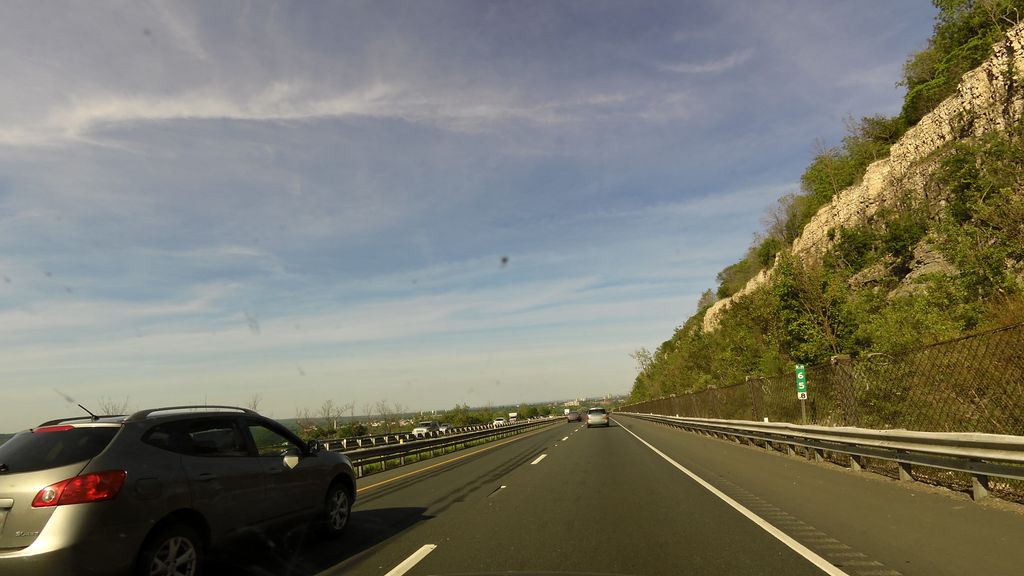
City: hamilton